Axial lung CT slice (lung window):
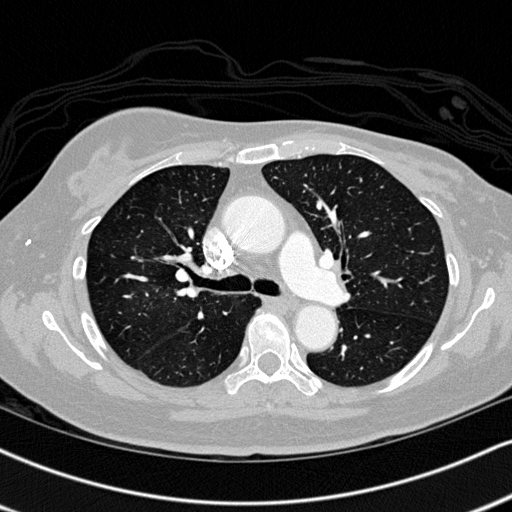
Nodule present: no